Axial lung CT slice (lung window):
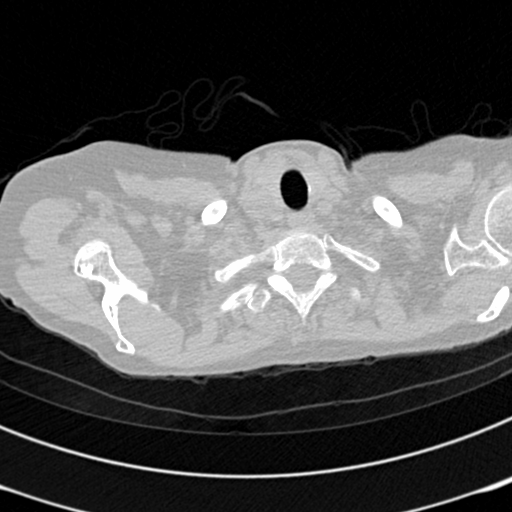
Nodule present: no